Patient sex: M
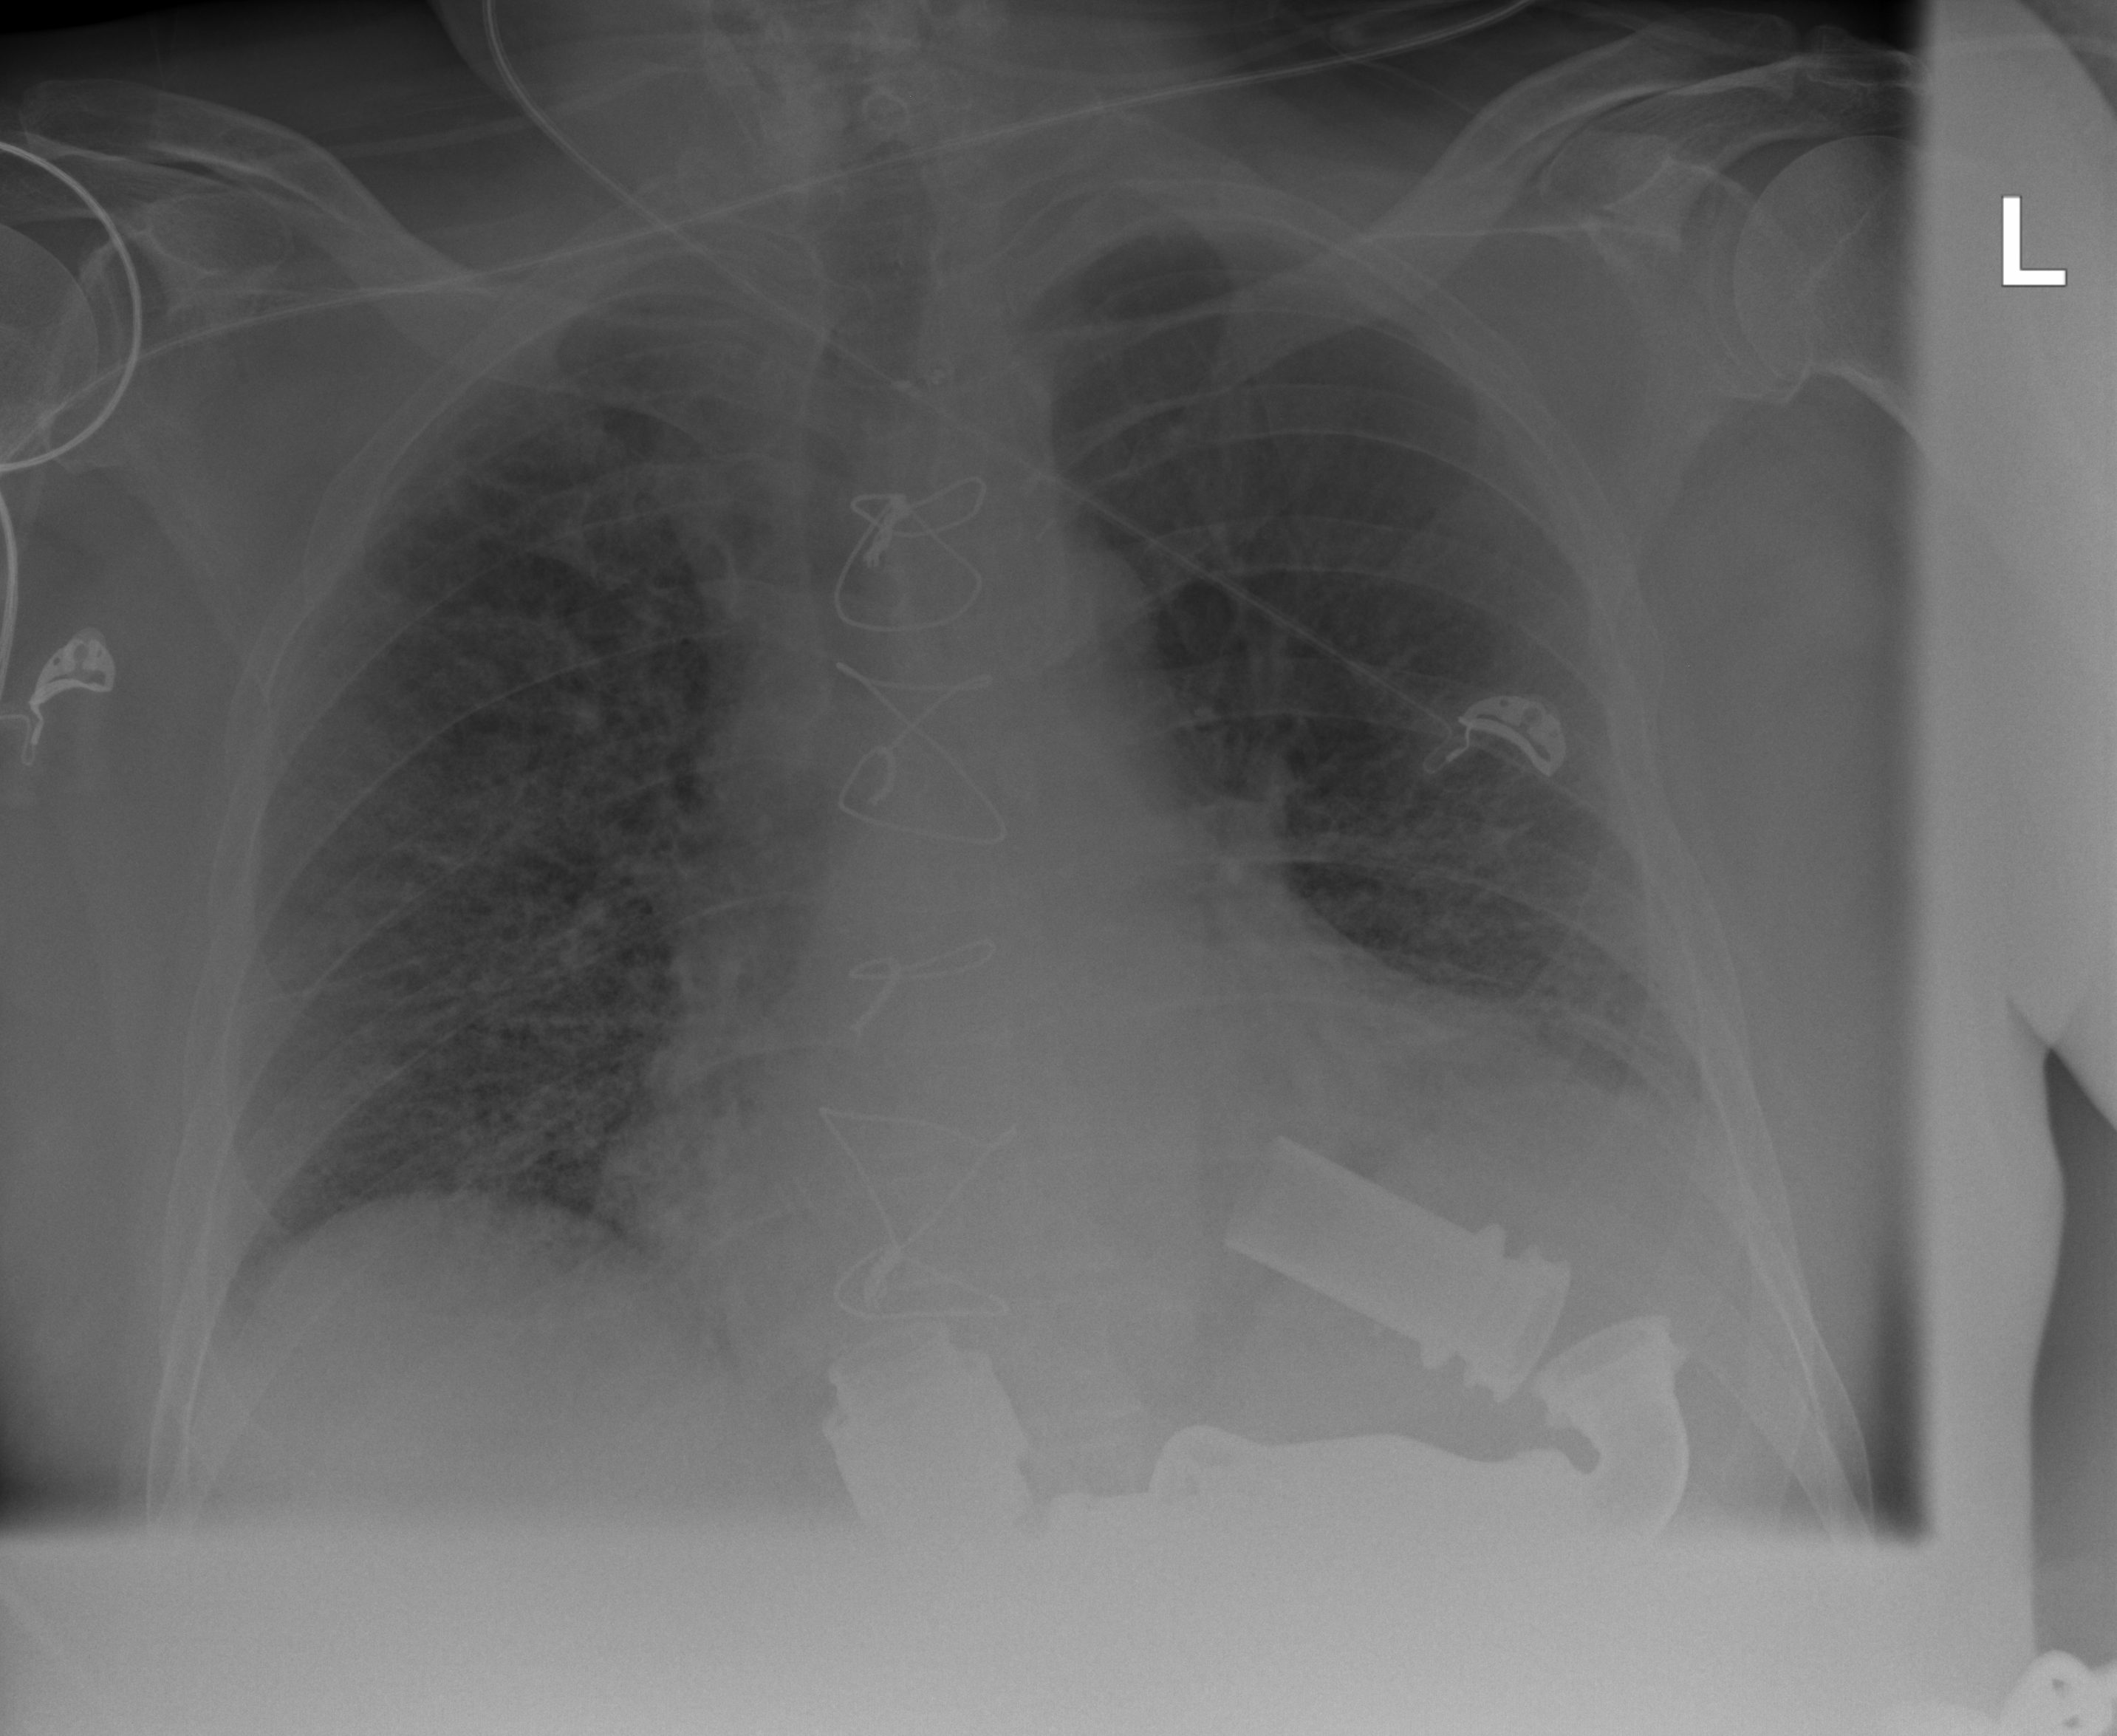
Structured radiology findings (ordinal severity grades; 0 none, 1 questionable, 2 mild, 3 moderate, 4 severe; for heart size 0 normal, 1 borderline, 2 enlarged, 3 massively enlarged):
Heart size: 2
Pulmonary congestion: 2
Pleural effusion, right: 0
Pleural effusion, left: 2
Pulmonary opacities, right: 3
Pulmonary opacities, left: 2
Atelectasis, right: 2
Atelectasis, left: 2